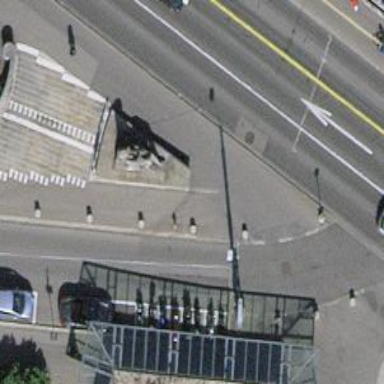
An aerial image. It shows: Bollard barrier.